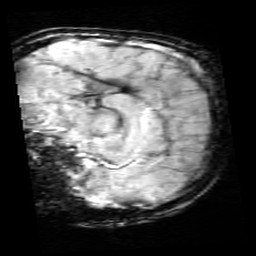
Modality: SWI
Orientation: sagittal
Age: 11
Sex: male
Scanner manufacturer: siemens
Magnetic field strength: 3 T
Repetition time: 0.027 s
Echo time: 0.02 s